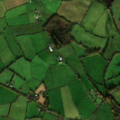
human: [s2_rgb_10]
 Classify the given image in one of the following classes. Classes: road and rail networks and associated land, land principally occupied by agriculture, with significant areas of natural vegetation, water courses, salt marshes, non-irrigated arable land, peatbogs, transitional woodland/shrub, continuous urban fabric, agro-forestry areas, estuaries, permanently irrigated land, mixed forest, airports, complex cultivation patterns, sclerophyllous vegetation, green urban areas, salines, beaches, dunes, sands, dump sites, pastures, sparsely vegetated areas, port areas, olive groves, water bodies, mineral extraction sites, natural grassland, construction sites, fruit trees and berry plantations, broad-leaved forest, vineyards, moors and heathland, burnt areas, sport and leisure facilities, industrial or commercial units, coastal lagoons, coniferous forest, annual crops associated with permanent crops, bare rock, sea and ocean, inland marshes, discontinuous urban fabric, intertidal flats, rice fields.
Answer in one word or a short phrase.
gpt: pastures